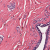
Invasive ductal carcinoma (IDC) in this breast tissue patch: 0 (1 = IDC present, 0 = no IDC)